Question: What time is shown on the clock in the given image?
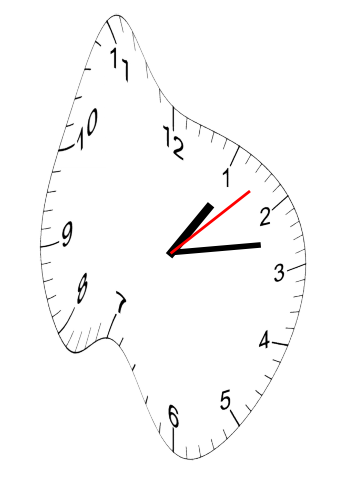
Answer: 01:13:08